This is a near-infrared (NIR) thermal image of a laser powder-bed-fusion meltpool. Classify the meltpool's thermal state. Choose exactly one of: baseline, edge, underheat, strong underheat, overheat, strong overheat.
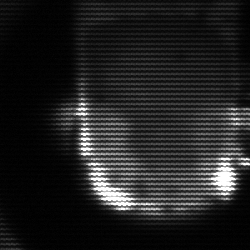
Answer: baseline